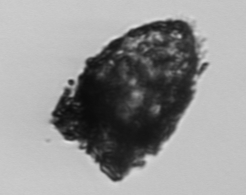
Label: Stenosemella_pacifica